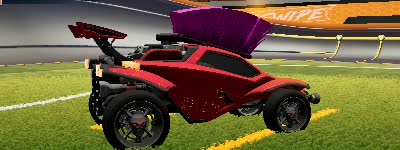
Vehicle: octane